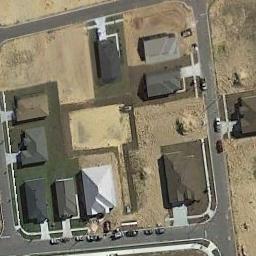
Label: medium_residential